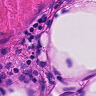
Metastatic tissue present: no